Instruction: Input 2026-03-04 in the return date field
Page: home
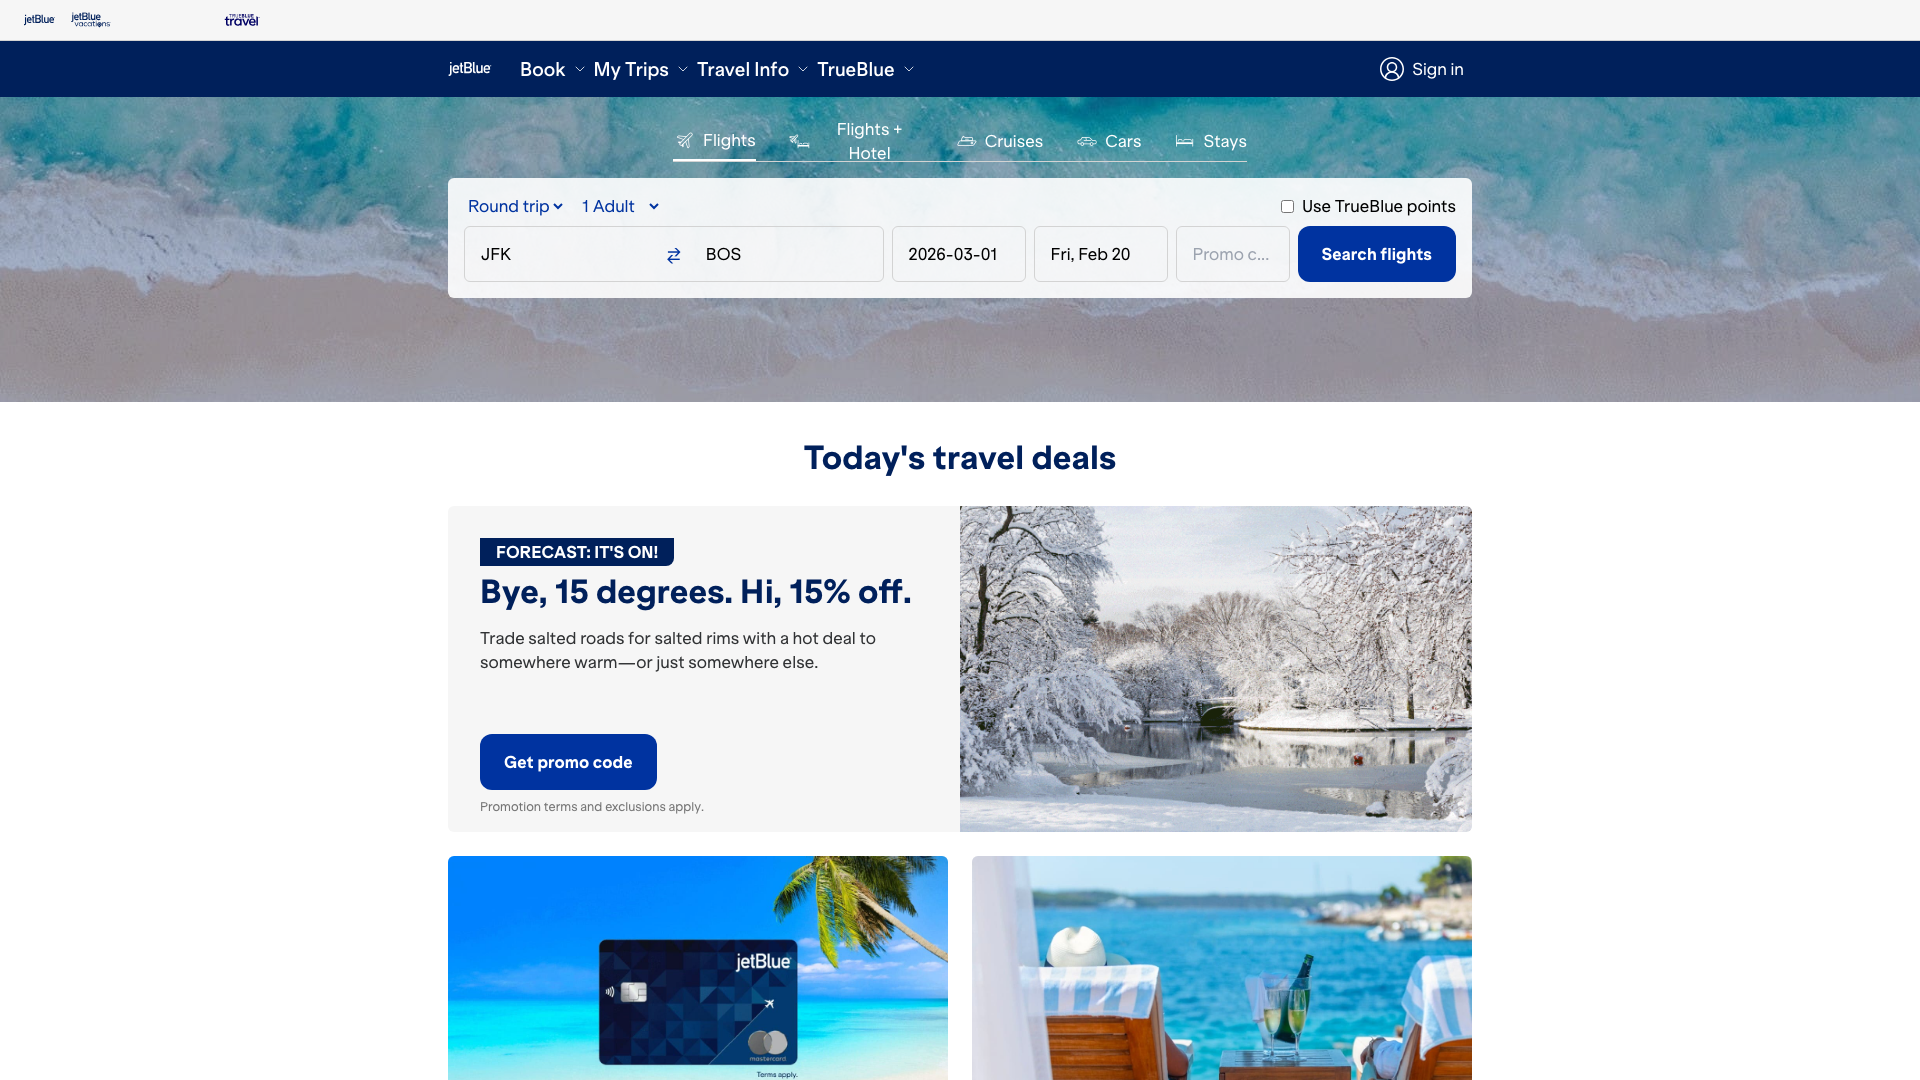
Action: type